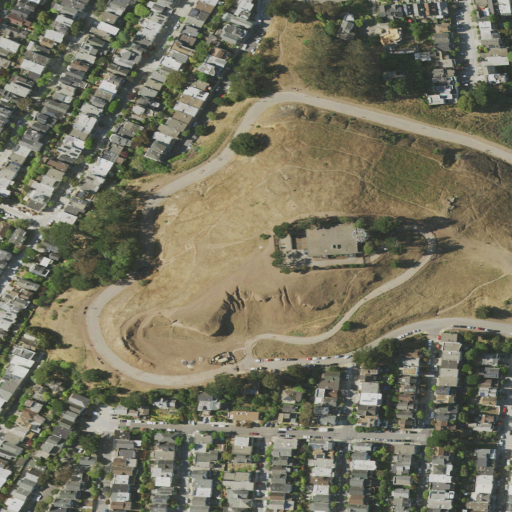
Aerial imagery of mountain in California named Bernal Heights containing medium intensity development, grassland, high intensity development, low intensity development, open development, and shrub